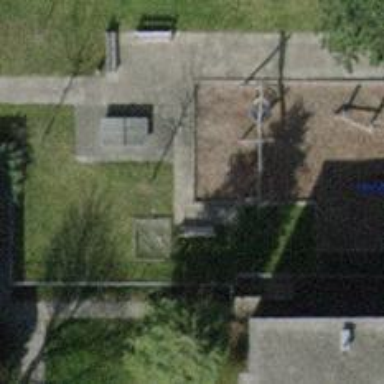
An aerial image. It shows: Brown bench.